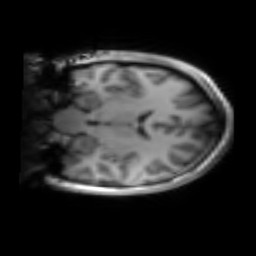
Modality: inplaneT1
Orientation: coronal
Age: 20
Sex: female
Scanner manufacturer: siemens
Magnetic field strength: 3 T
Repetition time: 1.2 s
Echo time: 0.00251 s